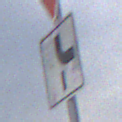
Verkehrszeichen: VerlaufVorfahrtsstrasse10
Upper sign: VorfahrtGewaehren
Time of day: Midday
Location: Outdoor (RoadRail)
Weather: PartlyCloudy
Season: NotSpecified
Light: Natural